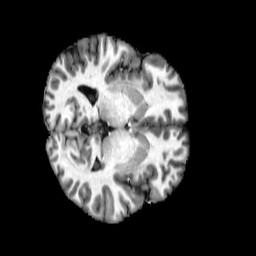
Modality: T1w
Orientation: axial
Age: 34
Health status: healthy
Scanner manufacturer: philips
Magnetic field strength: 3 T
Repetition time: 0.007851 s
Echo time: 0.00361 s